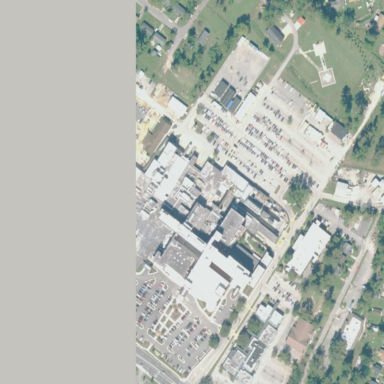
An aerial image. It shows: Healthcare facility identified as hospital.